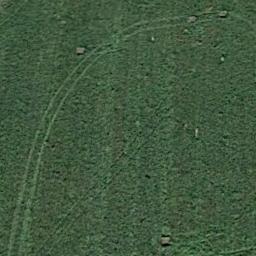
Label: meadow